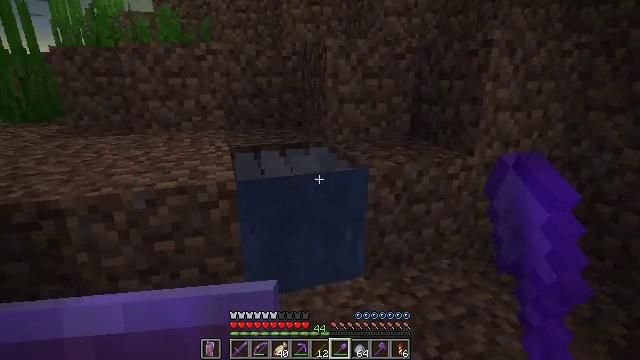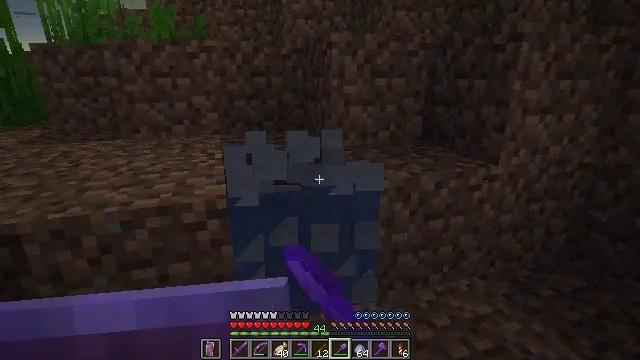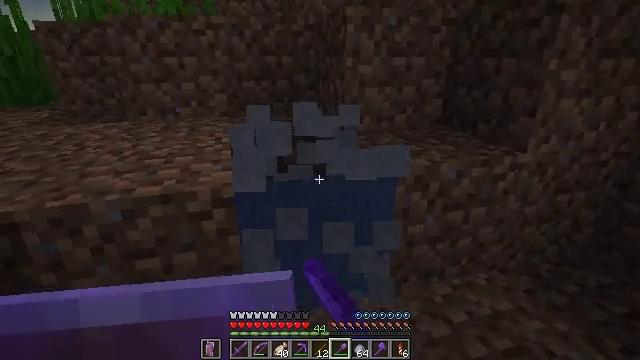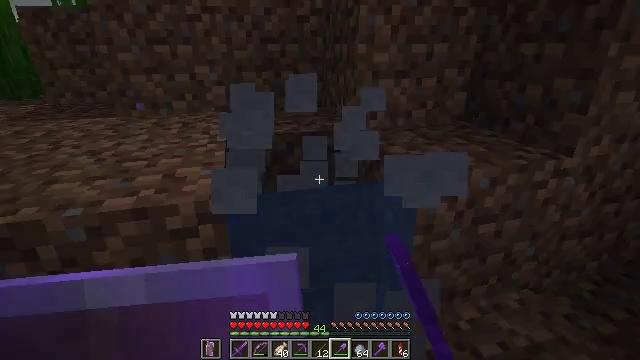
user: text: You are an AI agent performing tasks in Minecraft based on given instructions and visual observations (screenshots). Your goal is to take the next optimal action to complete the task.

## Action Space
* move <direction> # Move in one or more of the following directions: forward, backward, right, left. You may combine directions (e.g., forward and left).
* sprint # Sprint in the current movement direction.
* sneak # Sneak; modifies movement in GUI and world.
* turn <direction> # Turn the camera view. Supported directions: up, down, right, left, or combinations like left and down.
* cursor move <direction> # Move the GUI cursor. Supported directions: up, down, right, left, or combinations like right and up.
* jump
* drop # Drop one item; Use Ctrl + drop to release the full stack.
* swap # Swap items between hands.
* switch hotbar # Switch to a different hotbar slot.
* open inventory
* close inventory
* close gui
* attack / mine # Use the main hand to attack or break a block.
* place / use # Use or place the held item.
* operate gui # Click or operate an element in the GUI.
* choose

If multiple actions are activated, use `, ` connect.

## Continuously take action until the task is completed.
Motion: motion action
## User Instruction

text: Dig up clay found underwater.
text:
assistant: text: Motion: move forward
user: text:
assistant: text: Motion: move forward, turn left and down
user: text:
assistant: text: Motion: move forward, turn left and down
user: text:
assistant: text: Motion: no_op